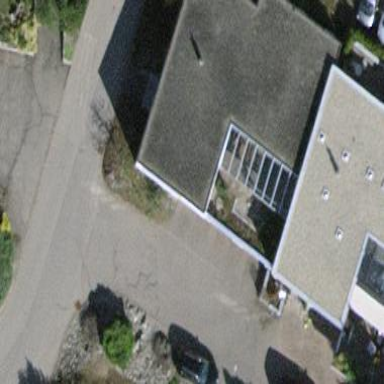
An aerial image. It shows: Terrace building.